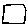
Label: square